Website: home-depot
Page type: customer-info-address
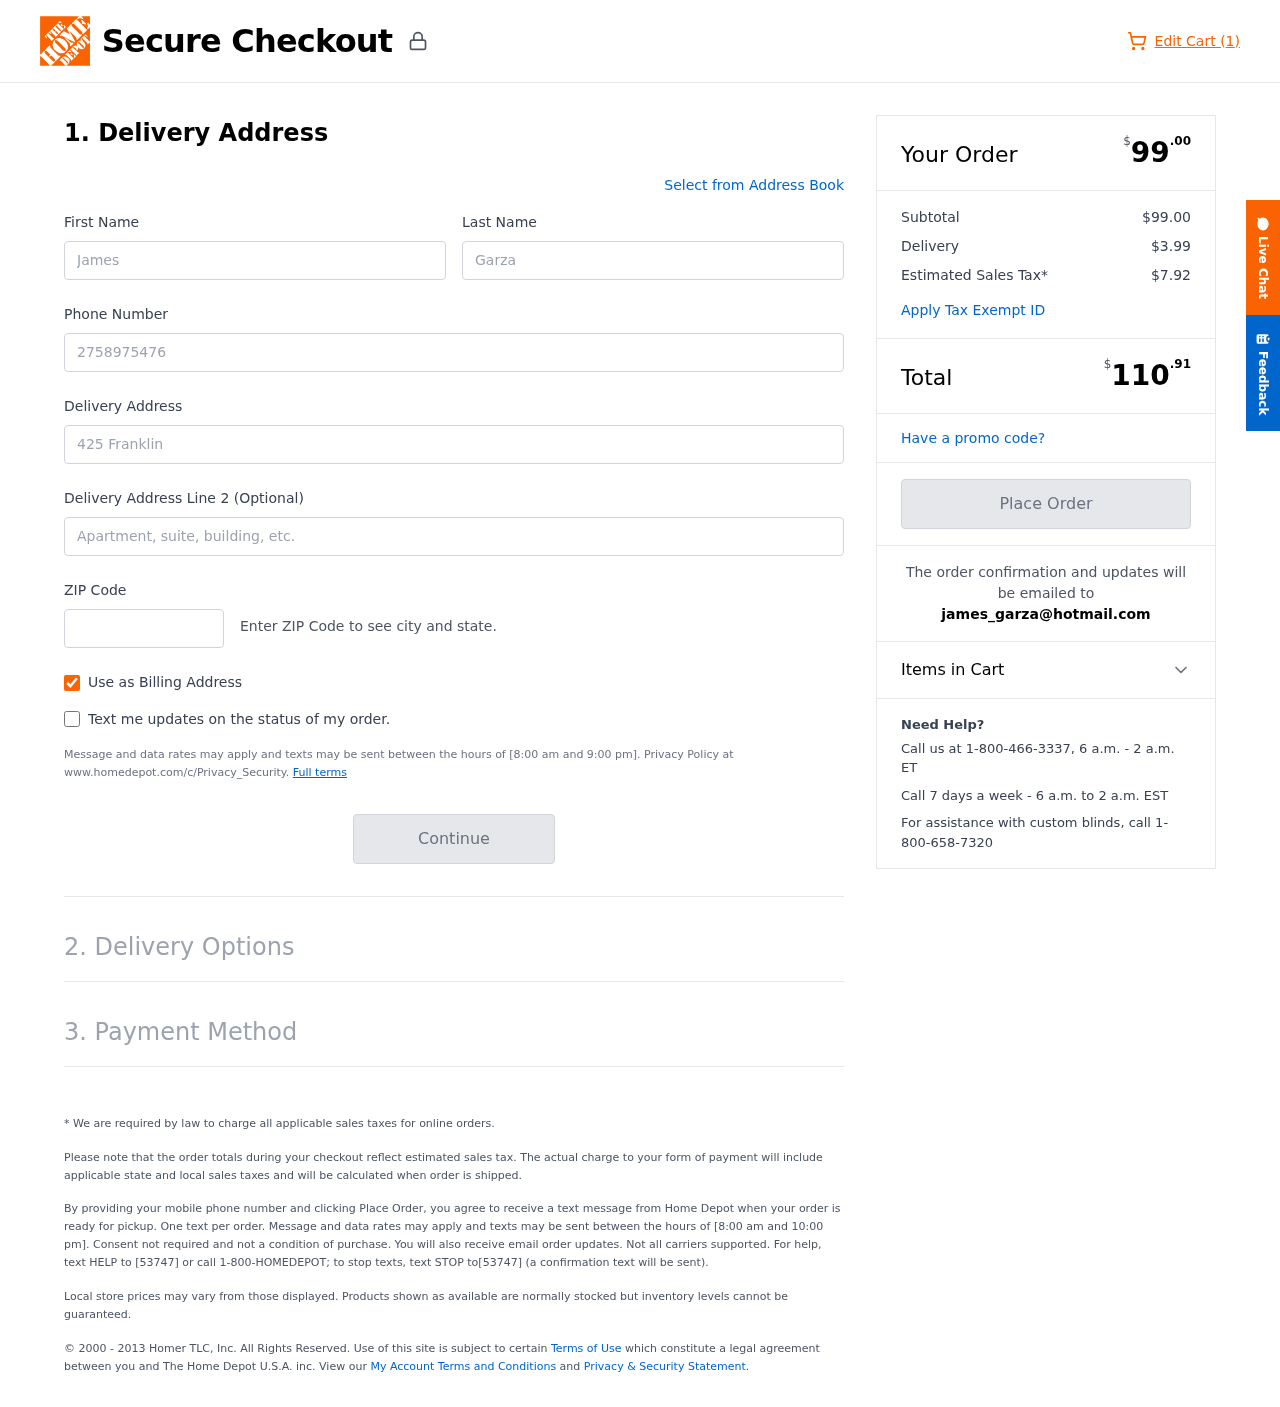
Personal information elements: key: PII_EMAIL
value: james_garza@hotmail.com
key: PII_FIRSTNAME
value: James
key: PII_LASTNAME
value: Garza
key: PII_PHONE
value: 2758975476
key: PII_POSTCODE
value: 39971
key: PII_STREET
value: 425 Franklin Heights
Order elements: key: ORDER_NUM_ITEMS
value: Edit Cart (1)
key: ORDER_SUBTOTAL_HEADER
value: $99.00
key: ORDER_SUBTOTAL
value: $99.00
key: ORDER_SHIPPING_COST
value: $3.99
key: ORDER_TAX
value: $7.92
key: ORDER_TOTAL2
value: $110.91